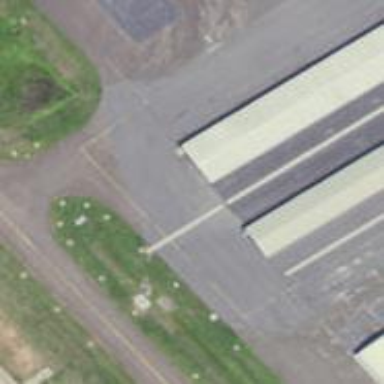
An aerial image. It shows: Image of taxiway at airport.